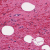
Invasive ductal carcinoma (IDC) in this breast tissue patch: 0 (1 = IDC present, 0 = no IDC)